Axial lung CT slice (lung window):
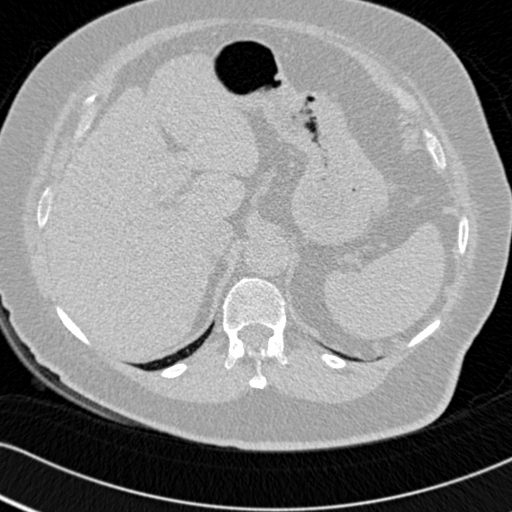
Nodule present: no